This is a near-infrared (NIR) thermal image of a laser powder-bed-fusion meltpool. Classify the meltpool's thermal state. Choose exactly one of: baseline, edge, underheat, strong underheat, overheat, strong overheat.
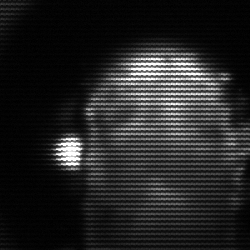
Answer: baseline